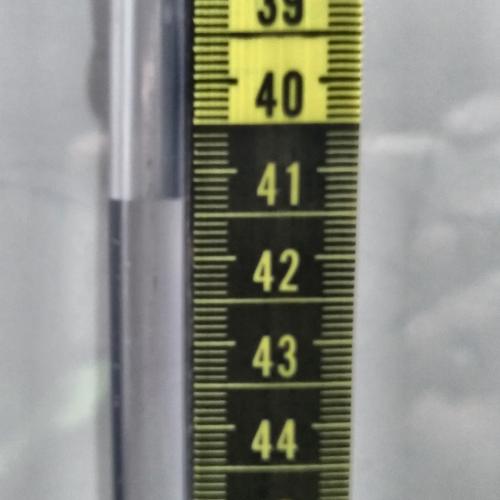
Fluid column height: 41.3 cm